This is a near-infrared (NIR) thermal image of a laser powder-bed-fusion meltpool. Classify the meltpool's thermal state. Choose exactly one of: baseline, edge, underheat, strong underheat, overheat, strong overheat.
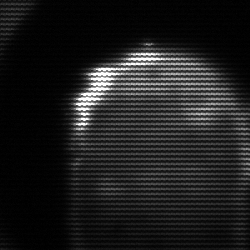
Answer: edge